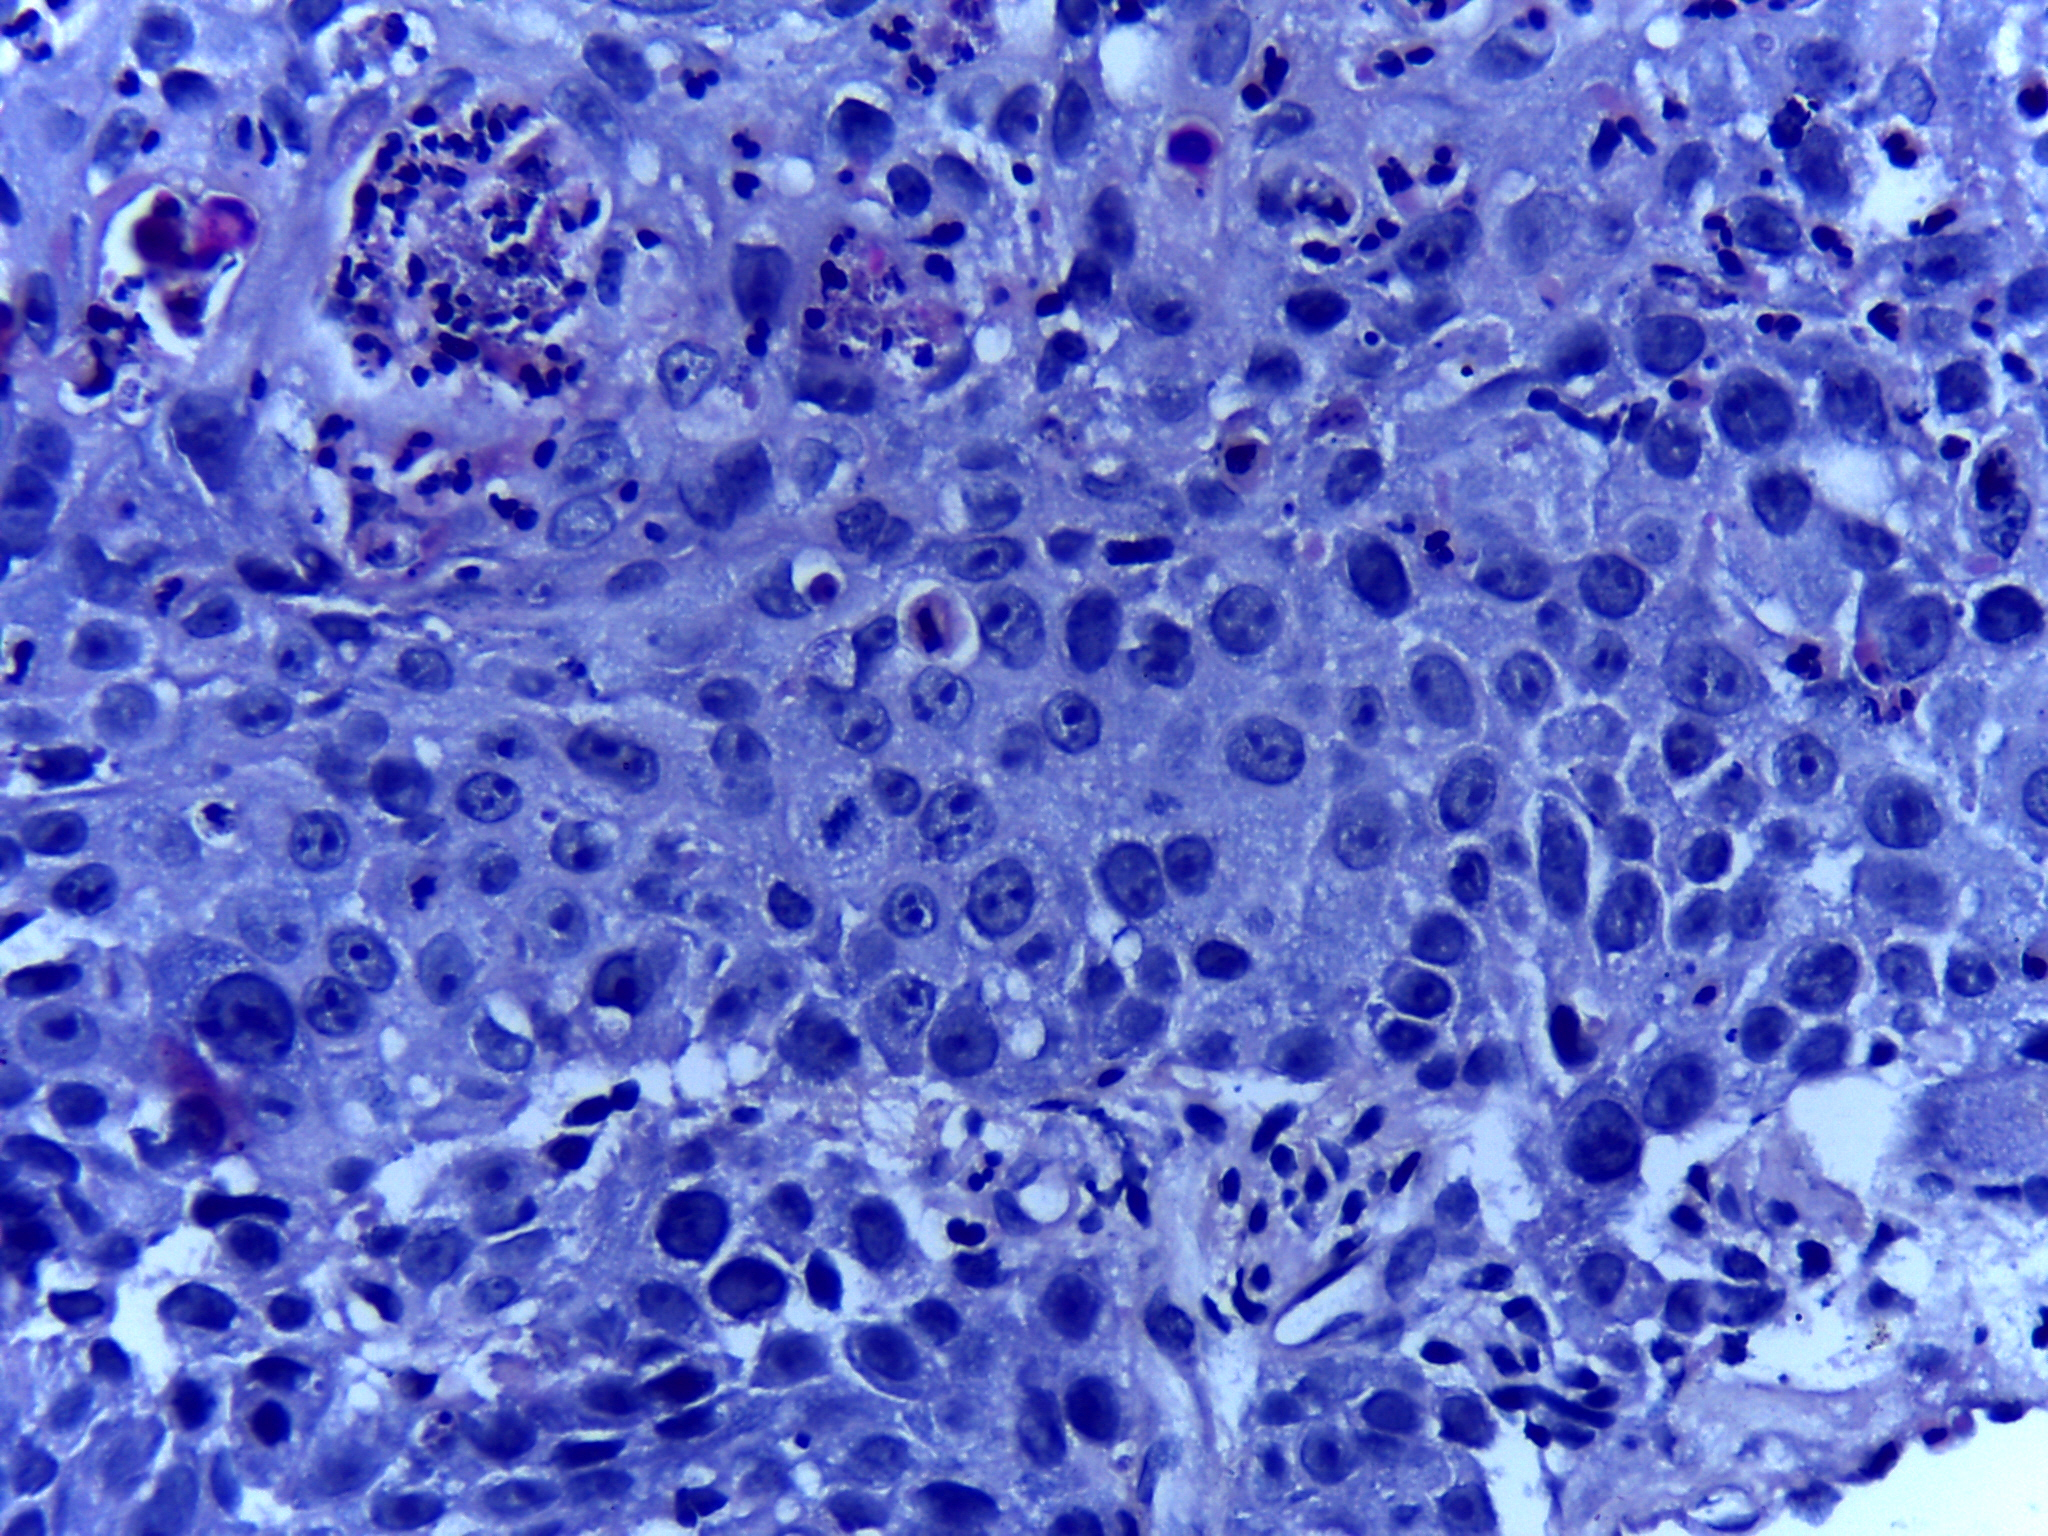
Diagnosis: OSCC